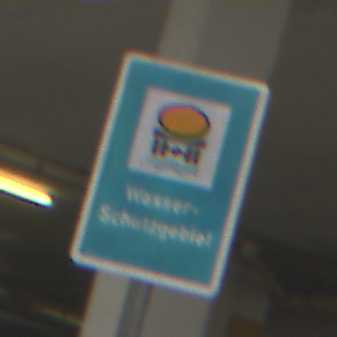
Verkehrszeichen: Wasserschutzgebiet
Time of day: Midday
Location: Roofed (Urban)
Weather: Overcast
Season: NotSpecified
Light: Artificial